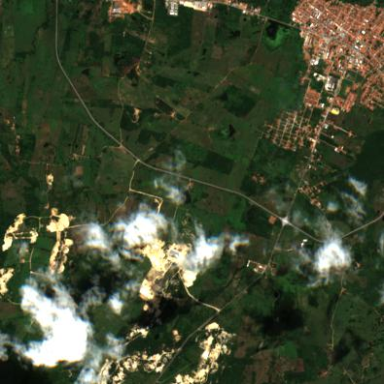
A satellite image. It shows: Quarry area.